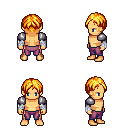
a pixel art fantasy rpg character, male body template, human, tanned skin, steel arm armor, magenta pants, light blonde parted hairstyle, white cloth bandages, four views (front, back, left, right), 2x2 character sprite sheet, small pixel art, hard edges, no anti-aliasing